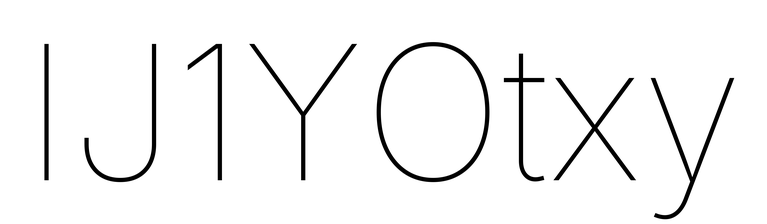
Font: Inter_Thin